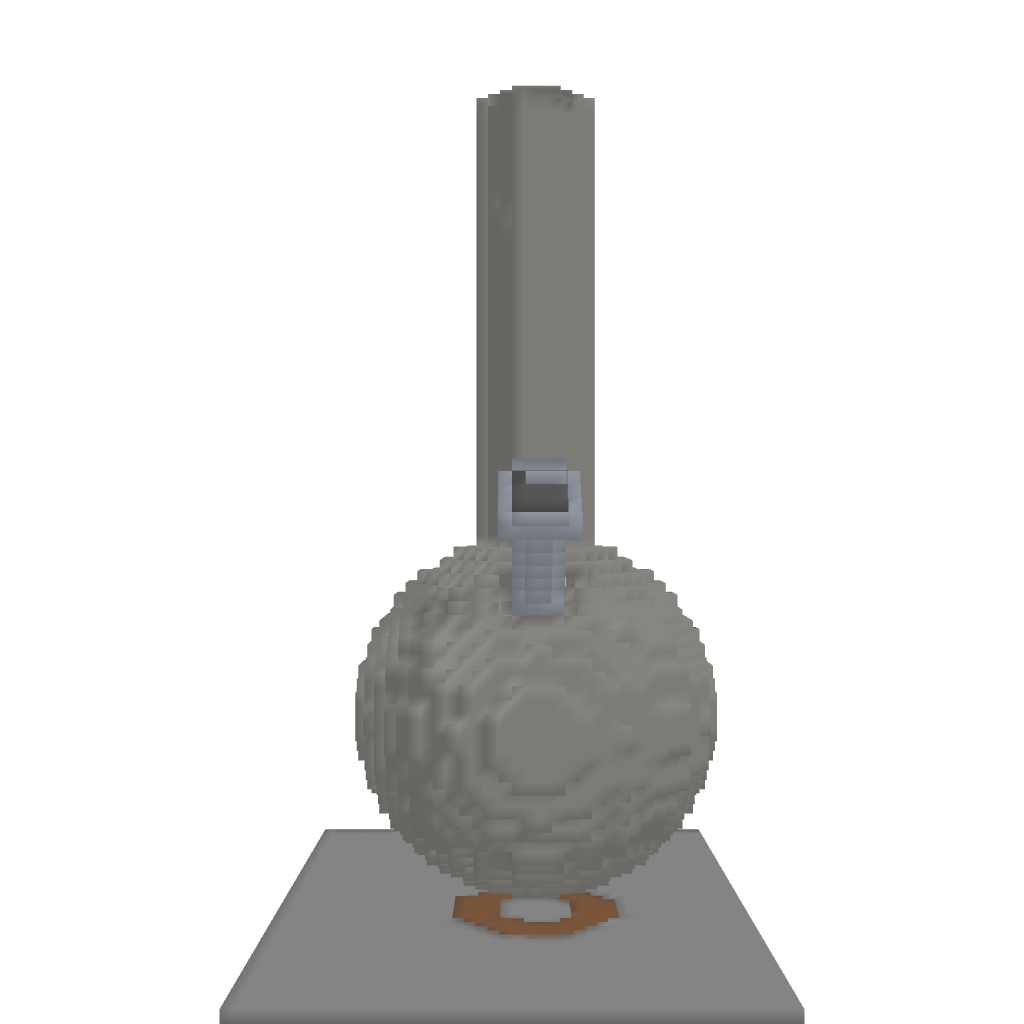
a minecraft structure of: Sly's bong